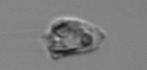
Label: Amoeba